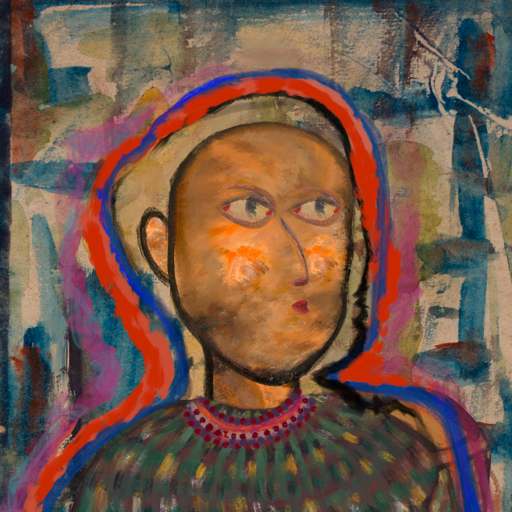
Background: Orphan, Head And Neck Side: Gypsy_Queen, Face Side: GypsyMother, Bust: After_Raid, Hair Side: Experience, Head Accessory: Blank, Second Necklace: Blank, Necklace: Roy_Bahadur, Baby: Blank